Interaction volume radius: 5 \u00c5
Interaction volume height: 50 \u00c5
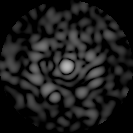
Disorder parameter: 0.8319